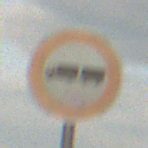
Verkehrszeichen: VerbotLastkraftwagenMitAnhaenger
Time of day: SunriseSunset
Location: Outdoor (RoadRail)
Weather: PartlyCloudy
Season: NotSpecified
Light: Natural